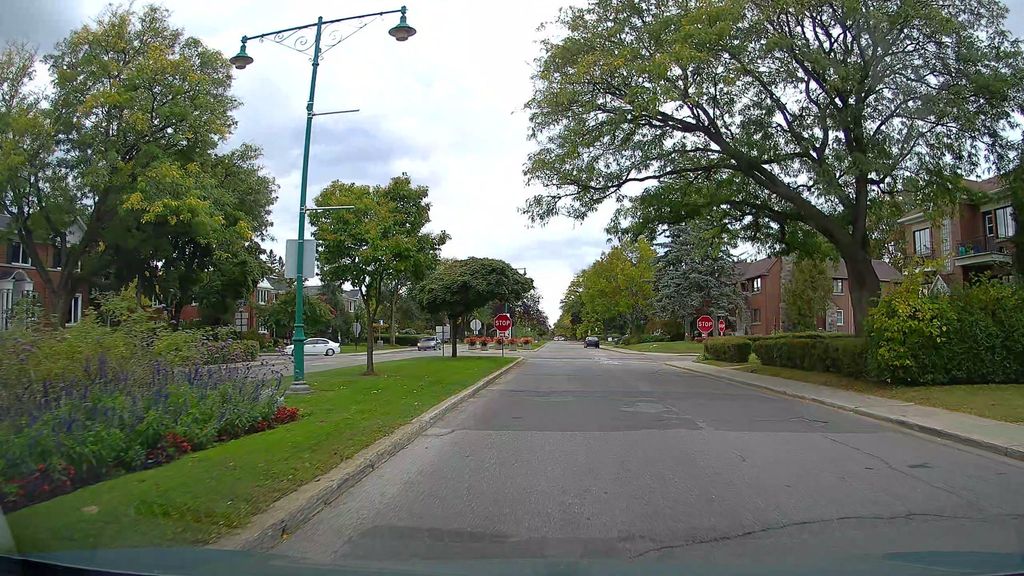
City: montreal